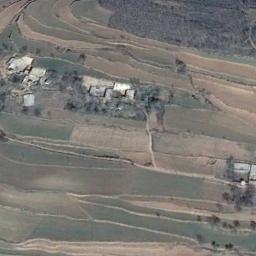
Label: terrace